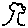
Label: tree